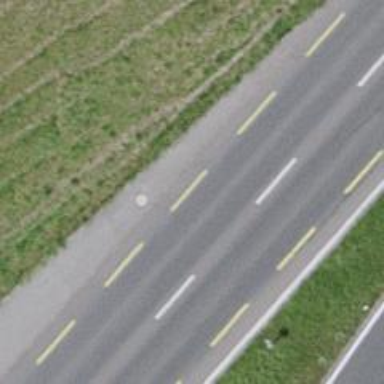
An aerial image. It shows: Primary highway with dedicated lane for cyclists.